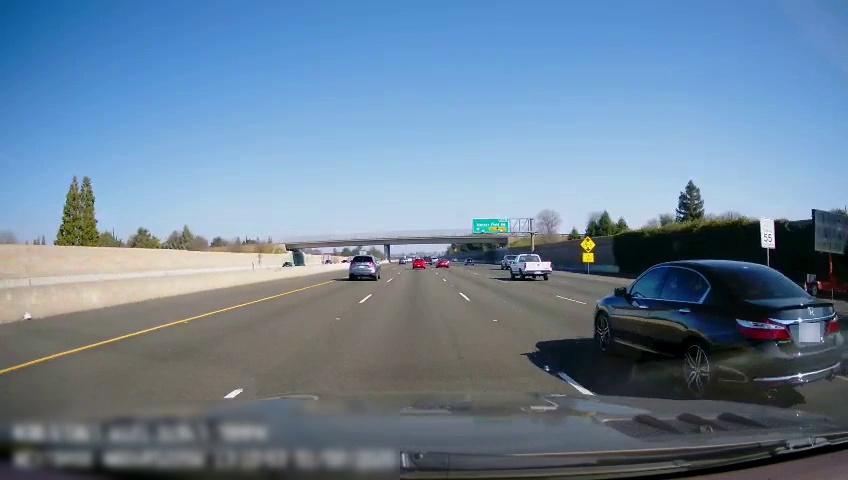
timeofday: Day
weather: Sunny
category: Drivable Space
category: Vehicles | Car
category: Vehicles | Car
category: Vehicles | Car
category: Vehicles | Car
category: Vehicles | Car
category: Vehicles | SUV
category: Vehicles | Truck
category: Vehicles | SUV
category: Vehicles | Truck
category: Vehicles | Car
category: Lanes | Alternate Lane
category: Lanes | Current Lane
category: Lanes | Current Lane
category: Lanes | Alternate Lane
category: Lanes | Alternate Lane
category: Traffic | Signs
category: Traffic | Signs